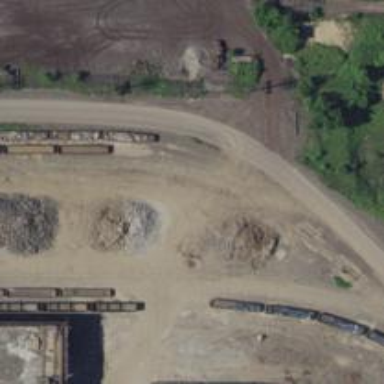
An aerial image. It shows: Rail spur service.